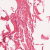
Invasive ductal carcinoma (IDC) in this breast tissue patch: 0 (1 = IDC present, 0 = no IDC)